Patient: sex F, age 63
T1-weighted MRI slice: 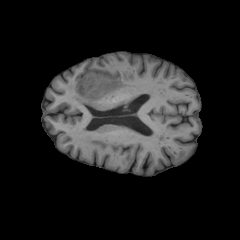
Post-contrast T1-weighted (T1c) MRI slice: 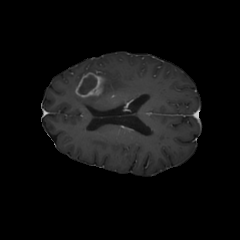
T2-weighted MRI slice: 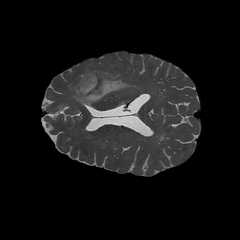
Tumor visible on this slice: yes
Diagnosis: Glioblastoma, IDH-wildtype
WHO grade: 4